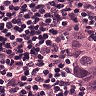
Metastatic tissue present: yes